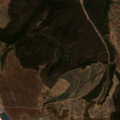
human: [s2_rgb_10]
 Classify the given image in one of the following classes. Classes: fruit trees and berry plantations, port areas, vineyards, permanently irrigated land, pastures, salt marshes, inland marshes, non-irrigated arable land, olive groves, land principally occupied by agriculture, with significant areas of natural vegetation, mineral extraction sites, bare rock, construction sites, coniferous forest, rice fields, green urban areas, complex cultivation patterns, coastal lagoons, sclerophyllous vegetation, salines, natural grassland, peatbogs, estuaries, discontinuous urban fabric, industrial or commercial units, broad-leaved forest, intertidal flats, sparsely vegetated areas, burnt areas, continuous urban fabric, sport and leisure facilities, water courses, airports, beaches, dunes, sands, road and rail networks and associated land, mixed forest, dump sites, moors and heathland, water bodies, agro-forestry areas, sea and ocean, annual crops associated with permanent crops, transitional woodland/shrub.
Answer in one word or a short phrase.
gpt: dump sites, broad-leaved forest, transitional woodland/shrub